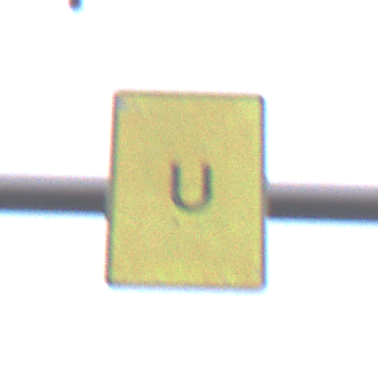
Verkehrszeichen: AnkuendigungOderFortsetzungUmleitungOhnePfeilsymbol
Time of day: MorningAfternoon
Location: Outdoor (Suburban)
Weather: Overcast
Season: NotSpecified
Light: Natural